Interaction volume radius: 5 \u00c5
Interaction volume height: 15 \u00c5
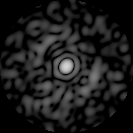
Disorder parameter: 0.8306